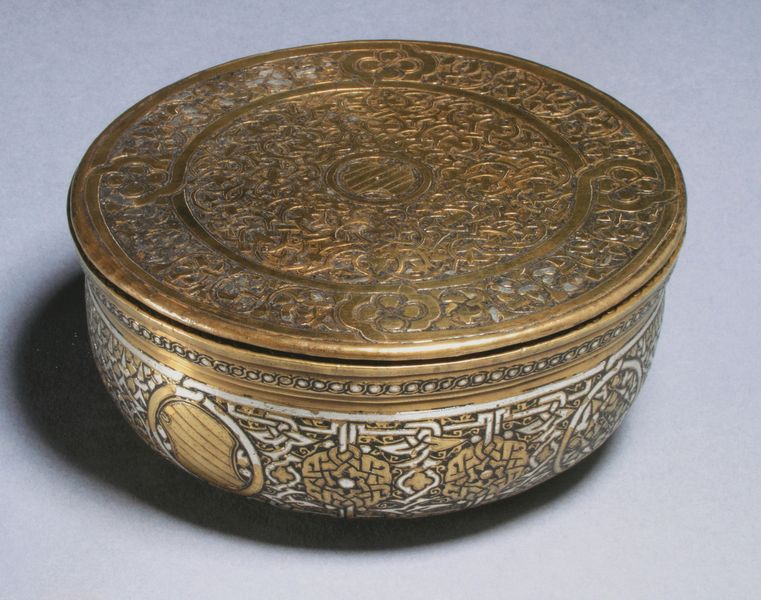
Titel: Deckelschale mit Wappenschild
Standort: London
Institution: British Museum
Schlagwörter: blau, schatten, weiß, blume, blumen, braun, grau, hintergrund, licht, schwarz, zeichen, blüten, muster, ornament, alt, band, barock, schale, schüssel, flach, gold, klassizismus, gotik, kreis, rund, keramik, ranken, vase, hellblau, farbig, bogen, klein, rind, linien, rand, bordüre, kartusche, dekor, floral, ornamente, verzierung, metall, bronze, platte, schriftzeichen, bemalt, foto, fotografie, deckel, gefäß, messing, untergrund, dose, orient, orientalisch, linie, asien, kupfer, punkt, kreise, asiatisch, schachtel, mosaik, gravierung, photo, ornamental, china, wappen, musterung, arabisch, blitz, verschlungen, wichtig, golden, schatulle, teuer, fotographie, goldschmiedekunst, objekt, ziseliert, email, arabien, islam, behälter, verzierungen, krei, wertvoll, kostbar, bauchig, punze, flechtwerk, box, kringel, behältnis, keltisch, büchse, ritzung, geritzt, ziselierung, emaille, exponat, flechtband, ziselur, gepunzt, bonze, aufbewahren, bronzefarben, blüme, 1200, 900, metalldose, flechtbandornament, 1233